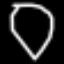
Label: diamond